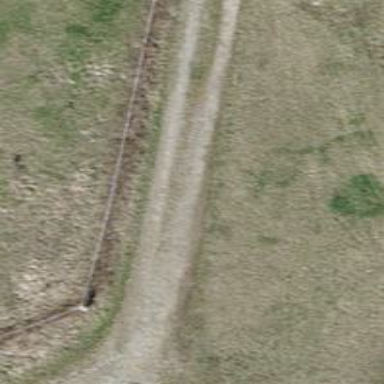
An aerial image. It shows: Track with grade 1 quality.